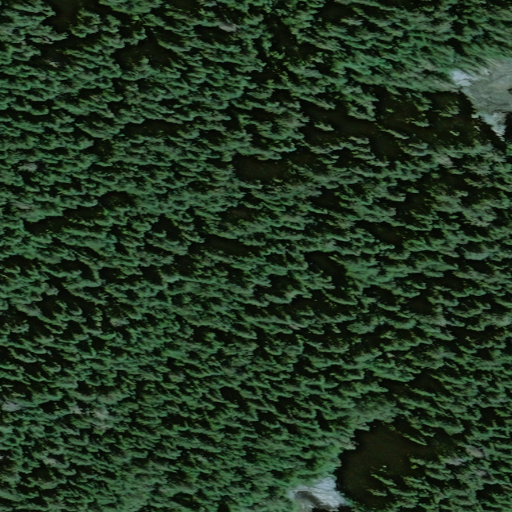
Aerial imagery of island in Alaska named Strait Island containing only unknown